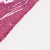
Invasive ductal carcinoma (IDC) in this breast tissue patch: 0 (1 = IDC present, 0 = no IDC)